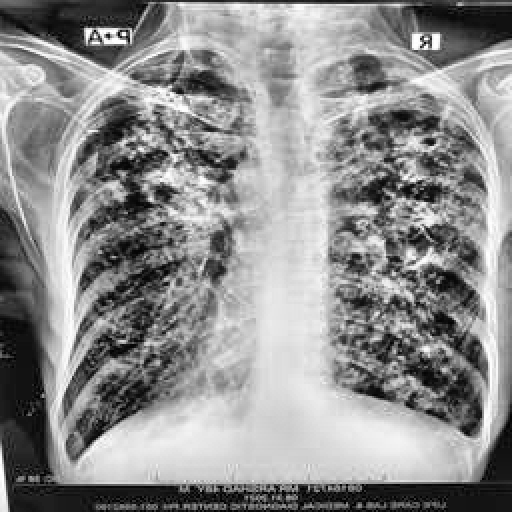
Finding: TUBERCULOSIS